Question: Looking for a control that allows to select one text value at a time for android with 2 arrows on each side. Not sure what the control is called but here is an example image:

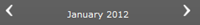
Answer: Created my own, which works great for me. The Galley control helped a lot. Feel free to point out any issues though.
'''
import android.content.Context;
import android.graphics.Color;
import android.util.AttributeSet;
import android.view.Gravity;
import android.view.View;
import android.view.ViewGroup;
import android.widget.*;
import nz.co.nuffie.android.crichq.R;
import java.util.ArrayList;
import java.util.List;
public class ScrollWheelControl extends LinearLayout{
private final ArrayList<String> textList = new ArrayList<String>();
private ArrayAdapter optionAdapter = null;
private AdapterView.OnItemSelectedListener itemSelectedListener = null;
public ScrollWheelControl(Context context){
super(context);
}
public ScrollWheelControl(Context context, AttributeSet attrs){
super(context, attrs);
initView(context);
}
public ScrollWheelControl(Context context, AttributeSet attrs, int defStyle){
super(context, attrs, defStyle);
initView(context);
}
public void initView(Context context) {
View.inflate(context, R.layout.scroll_wheel_control, this);
optionAdapter = new ArrayAdapter<String>(context, android.R.layout.simple_gallery_item, textList )
{
@Override
public View getView(int position, View convertView, ViewGroup parent) {
View v = super.getView(position,convertView,parent);
if(v instanceof TextView){//Just in case.
TextView txt = (TextView)v;
Gallery.LayoutParams glp = new Gallery.LayoutParams(Gallery.LayoutParams.FILL_PARENT, Gallery.LayoutParams.FILL_PARENT);
txt.setGravity(Gravity.CENTER);
txt.setLayoutParams(glp);
}
return v;
}
};
optionAdapter.notifyDataSetChanged();
final Gallery g = (Gallery) findViewById(R.id.gOptionSelect);
g.setAdapter(optionAdapter);
final Button btnLeft = (Button) findViewById(R.id.btnLeft);
final Button btnRight = (Button) findViewById(R.id.btnRight);
g.setOnItemSelectedListener(new AdapterView.OnItemSelectedListener() {
@Override
public void onItemSelected(AdapterView<?> list, View view, int position, long id) {
if(position >= textList.size()-1){
btnRight.setTextColor(Color.GRAY);
}else
btnRight.setTextColor(Color.WHITE);
if(position == 0){
btnLeft.setTextColor(Color.GRAY);
}else
btnLeft.setTextColor(Color.WHITE);
if(itemSelectedListener != null){
itemSelectedListener.onItemSelected(list,view,position,id);
}
}
@Override
public void onNothingSelected(AdapterView<?> parent) {
}
});
btnLeft.setOnClickListener(new OnClickListener(){
@Override
public void onClick(View view){
g.onFling(null, null, 2000, 0);
}
});
btnRight.setOnClickListener(new OnClickListener(){
@Override
public void onClick(View view){
g.onFling(null, null, -2000, 0);
}
});
}
public void setOnItemListener(AdapterView.OnItemSelectedListener setItemSelectedListener){
itemSelectedListener = setItemSelectedListener;
}
public void addTextItems(List<String> list){
textList.addAll(list);
if(optionAdapter != null){
optionAdapter.notifyDataSetChanged();
}
}
}
'''
XML code:
'''
<?xml version="1.0" encoding="utf-8"?>
<LinearLayout xmlns:android="http://schemas.android.com/apk/res/android"
android:layout_width="match_parent"
android:layout_height="match_parent"
android:orientation="horizontal"
android:padding="5dp">
<Button
android:id="@+id/btnLeft"
style="?android:attr/buttonStyleSmall"
android:layout_width="wrap_content"
android:layout_height="wrap_content"
android:text="<"
android:background="@android:color/transparent"
android:textColor="@android:color/white"
android:shadowColor="@android:color/black"
android:shadowDx="1"
android:shadowDy="1"
android:shadowRadius="2"
android:textStyle="bold"
android:minWidth="15dp"
/>
<Gallery
android:layout_marginLeft="5dp"
android:layout_marginRight="5dp"
android:id="@+id/gOptionSelect"
android:layout_width="wrap_content"
android:layout_height="wrap_content"
android:layout_weight="1"
android:gravity="center_vertical"
android:spacing="0dp">
</Gallery>
<Button
android:id="@+id/btnRight"
style="?android:attr/buttonStyleSmall"
android:layout_width="wrap_content"
android:layout_height="wrap_content"
android:background="@android:color/transparent"
android:text=">"
android:textColor="@android:color/white"
android:shadowColor="@android:color/black"
android:shadowDx="1"
android:shadowDy="1"
android:shadowRadius="2"
android:textStyle="bold"
android:minWidth="15dp"
/>
</LinearLayout>
'''